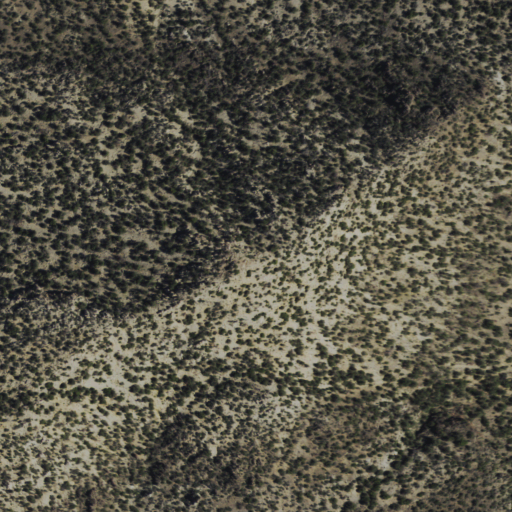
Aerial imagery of mountain in Nevada named Silver King Mountain containing evergreen forest and shrub